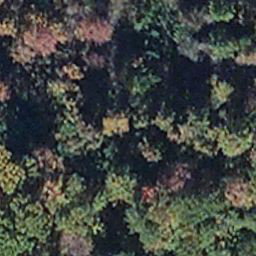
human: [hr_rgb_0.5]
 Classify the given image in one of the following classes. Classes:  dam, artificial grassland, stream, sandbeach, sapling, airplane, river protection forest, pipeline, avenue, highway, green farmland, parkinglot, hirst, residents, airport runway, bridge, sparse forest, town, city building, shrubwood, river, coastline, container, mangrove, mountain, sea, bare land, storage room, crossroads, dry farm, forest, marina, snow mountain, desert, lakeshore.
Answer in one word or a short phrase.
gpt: mangrove